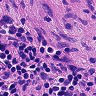
Metastatic tissue present: yes